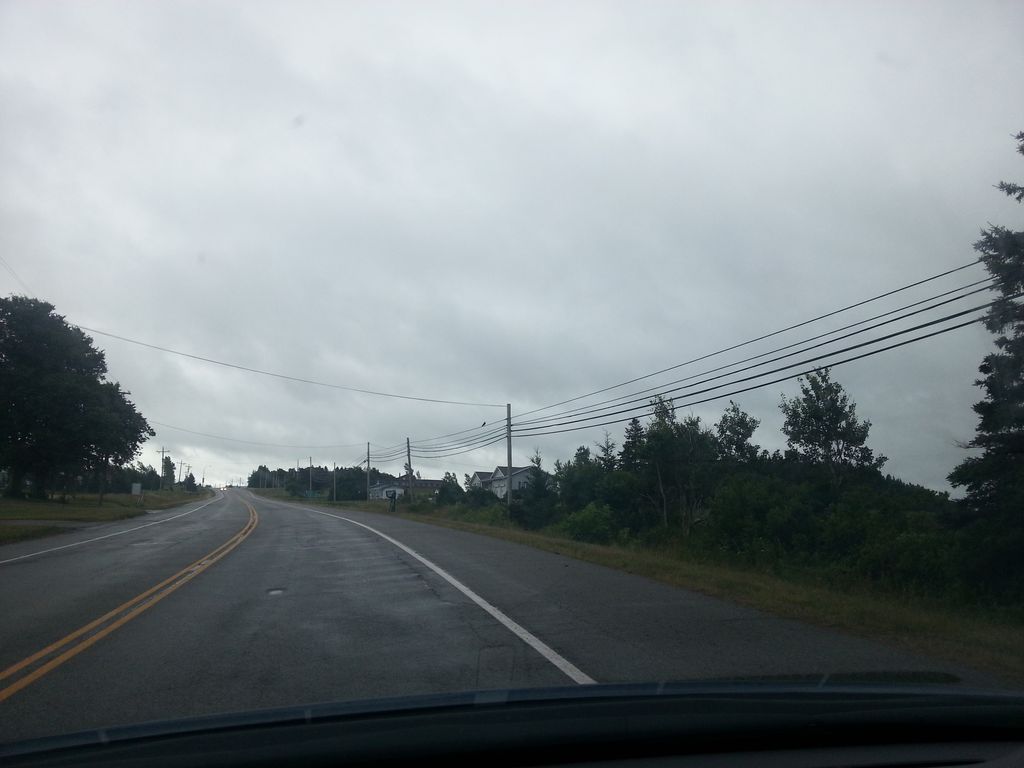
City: charlottetown